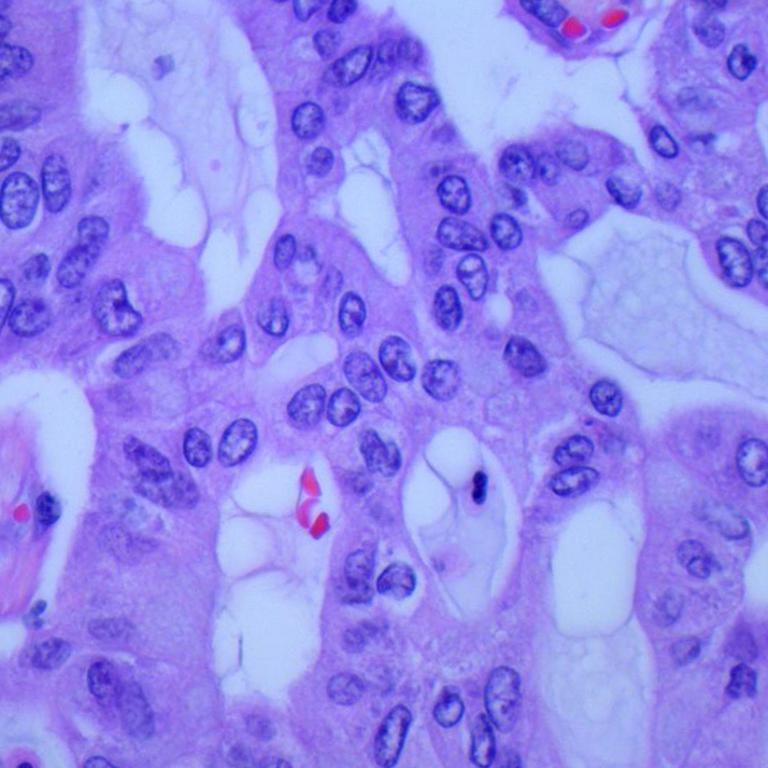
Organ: lung
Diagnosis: adenocarcinomas